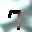
Label: 7